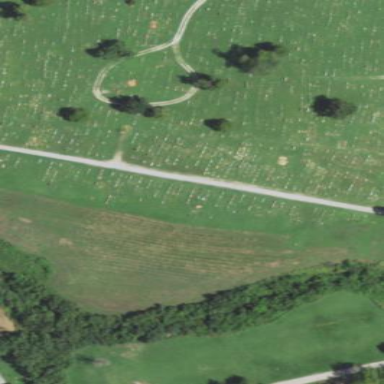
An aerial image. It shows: Peaceful park with cemetery and grave yard.